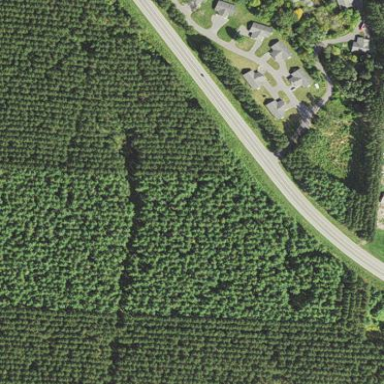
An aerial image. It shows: Forest with evergreen broadleaved trees. It appears to be man-made plantation.